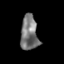
Tissue: skin
Cell type: Epithelial cells
Senescence score: 0.2748
Nuclear area (px): 593
Mean DAPI intensity: 120.005